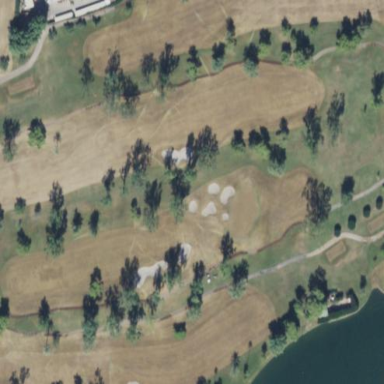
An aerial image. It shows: Area of rough grass used for golf.